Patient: sex M, age 71
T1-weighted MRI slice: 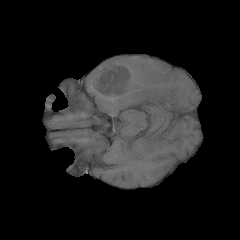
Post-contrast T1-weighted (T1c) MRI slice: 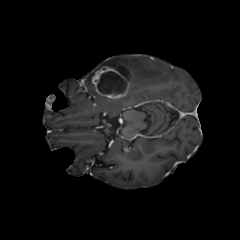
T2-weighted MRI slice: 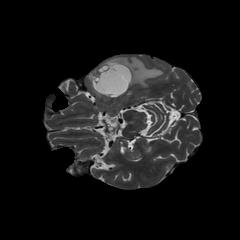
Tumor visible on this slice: yes
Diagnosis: Glioblastoma, IDH-wildtype
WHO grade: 4